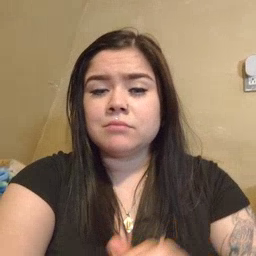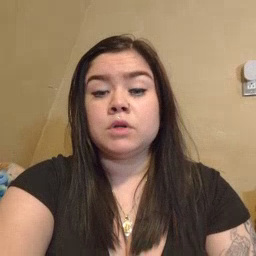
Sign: any